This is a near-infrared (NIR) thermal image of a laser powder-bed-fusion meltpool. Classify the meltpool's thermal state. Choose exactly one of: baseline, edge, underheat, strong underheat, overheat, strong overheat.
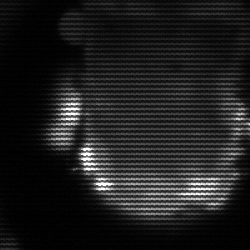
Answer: baseline